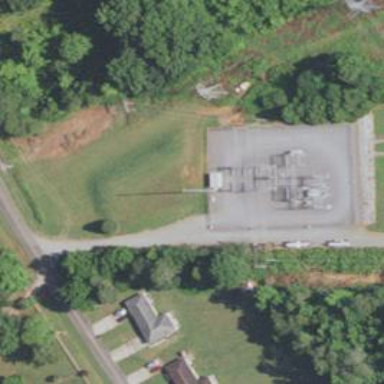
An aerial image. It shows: Distribution level power substation surrounded by fence.